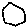
Label: hexagon